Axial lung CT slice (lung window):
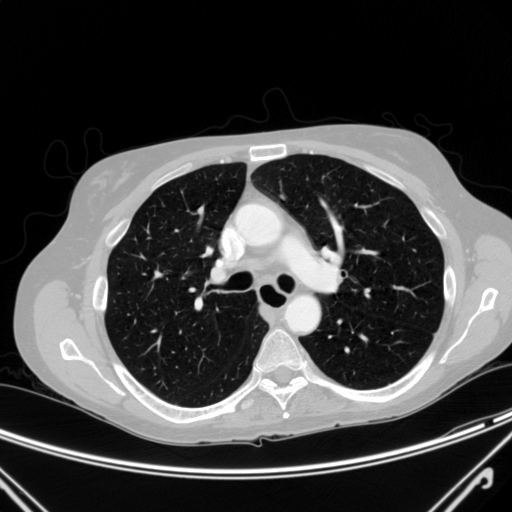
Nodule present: no